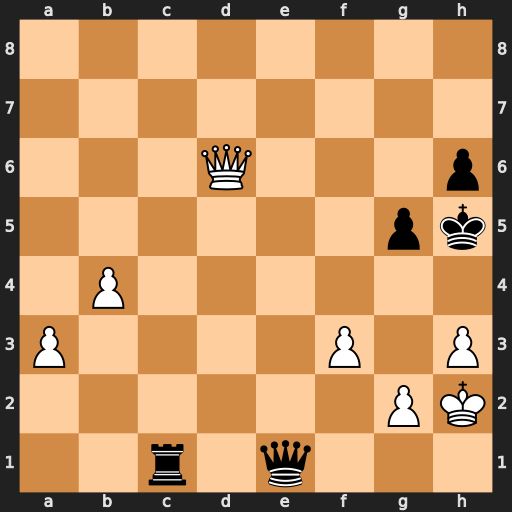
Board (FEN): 8/8/3Q3p/6pk/1P6/P4P1P/6PK/2r1q3
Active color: w
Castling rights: -
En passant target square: -
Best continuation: g4+ Kh4 Qxh6#